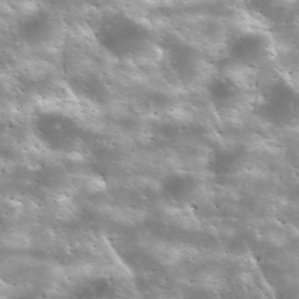
Label: non_frost